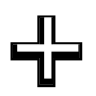
Cursor type: crosshair
OS/theme: linux-apple-cursor
Variant: white